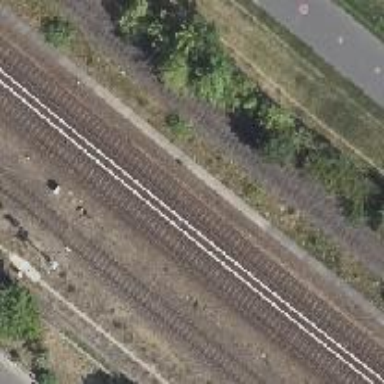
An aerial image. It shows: Railway milestone.